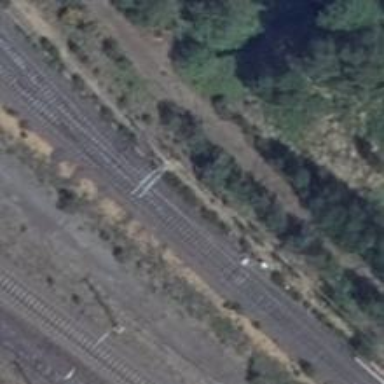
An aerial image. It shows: Railway switch.